Interaction volume radius: 5 \u00c5
Interaction volume height: 30 \u00c5
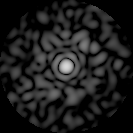
Disorder parameter: 0.8253